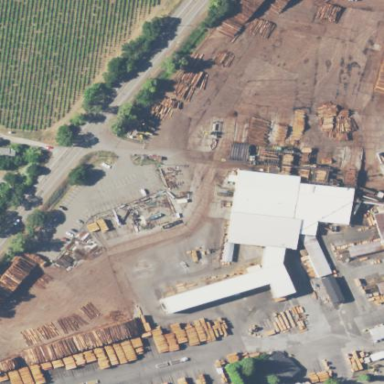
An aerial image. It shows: Industrial area with sawmill.